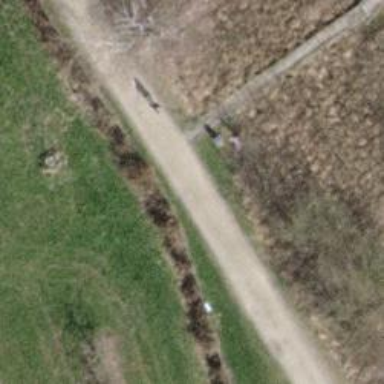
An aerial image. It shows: Compacted path.